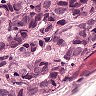
Metastatic tissue present: yes